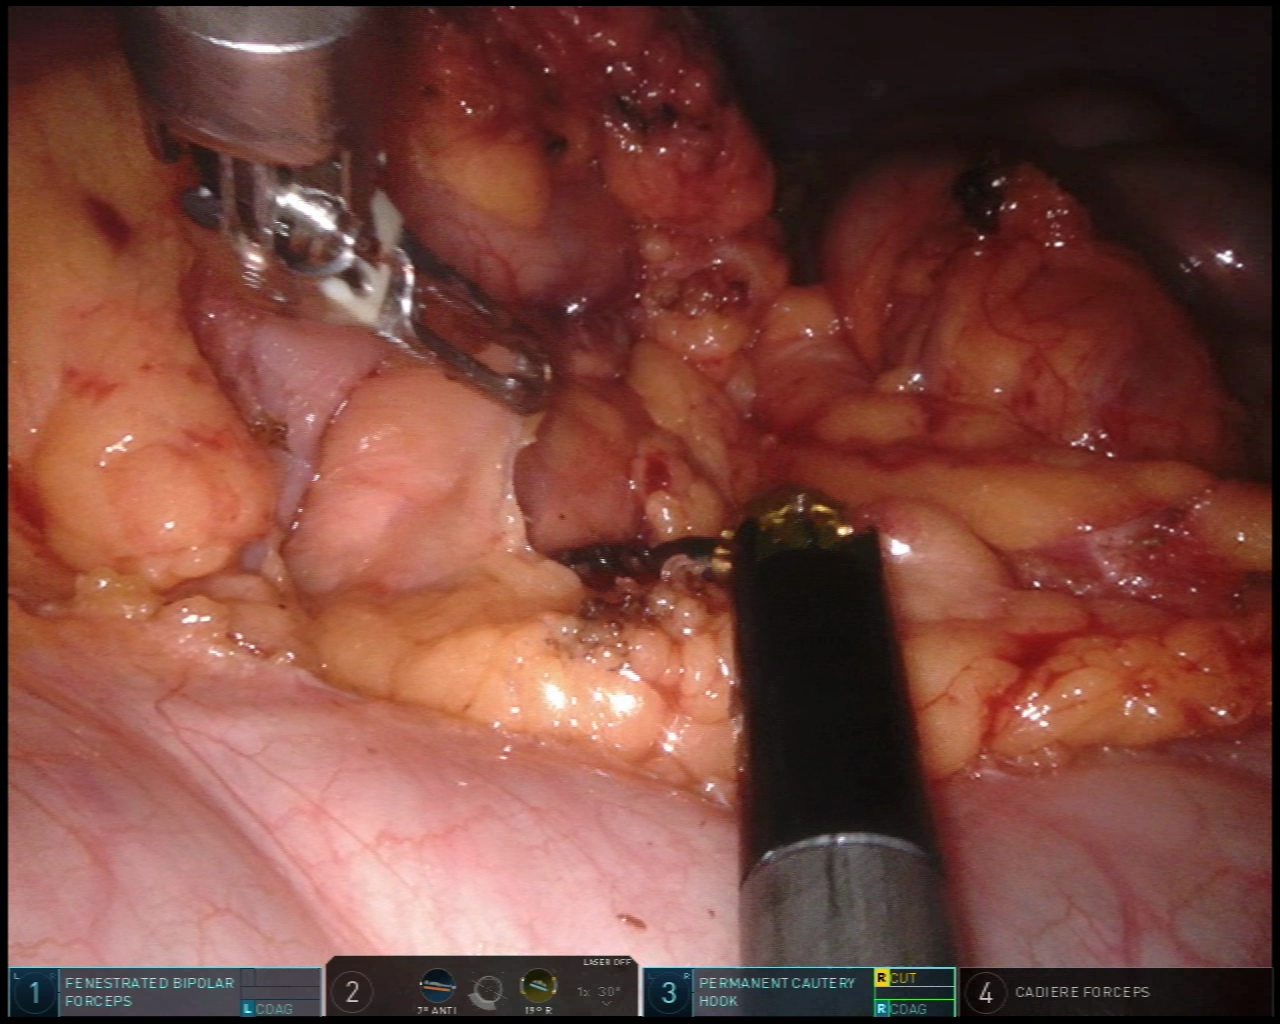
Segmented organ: stomach
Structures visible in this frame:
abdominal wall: yes
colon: yes
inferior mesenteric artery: no
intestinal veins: no
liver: no
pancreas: yes
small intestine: no
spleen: no
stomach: yes
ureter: no
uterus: no
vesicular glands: no